Question: It is required to place a number of queens so that there is a queen in each row and column. Find the number of different placements of queens that satisfy the constraint that queens cannot attack each other. Now that some queens have been placed in the existing picture, how many different combinations of placements are there for the remaining queens?
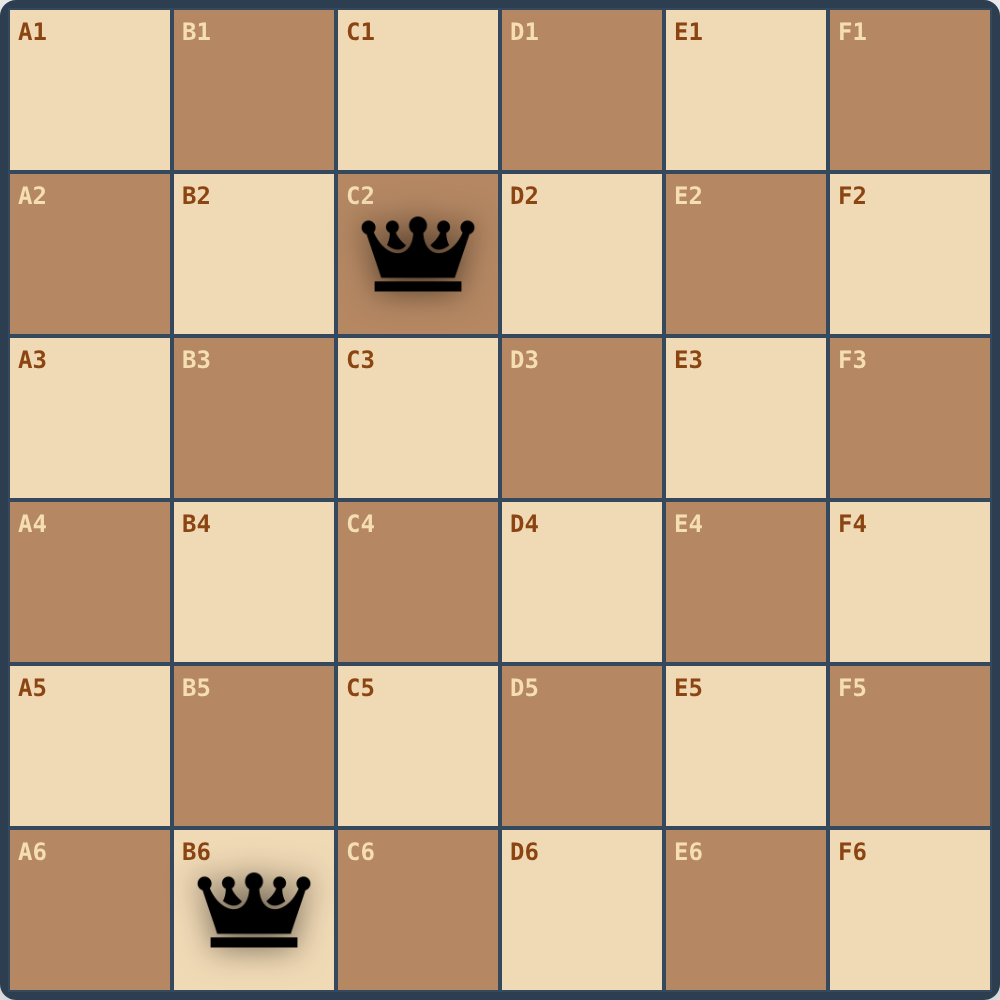
Answer: 1